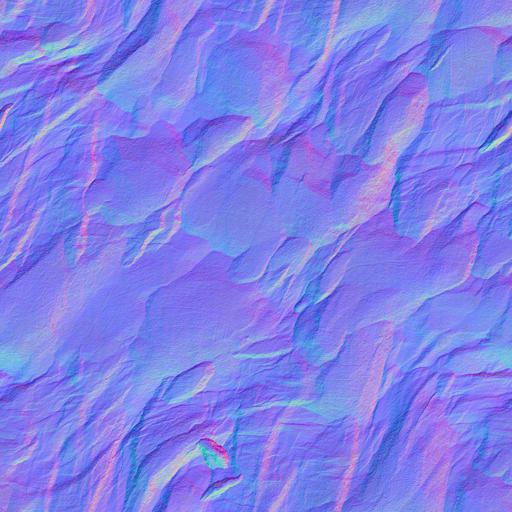
cliff grey moss mossy rock stone